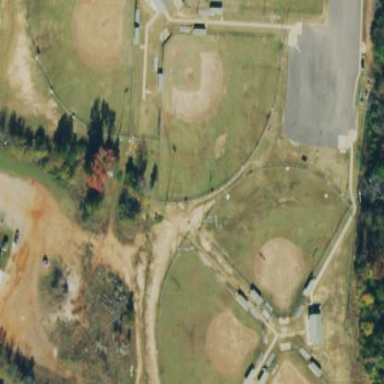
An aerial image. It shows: Baseball pitch for leisure and sports activities.